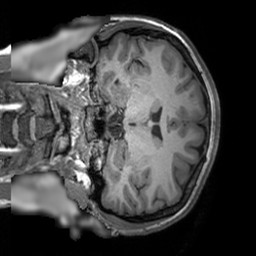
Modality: T1w
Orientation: coronal
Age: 23
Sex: female
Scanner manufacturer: siemens
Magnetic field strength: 3 T
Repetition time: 1.9 s
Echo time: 0.00293 s